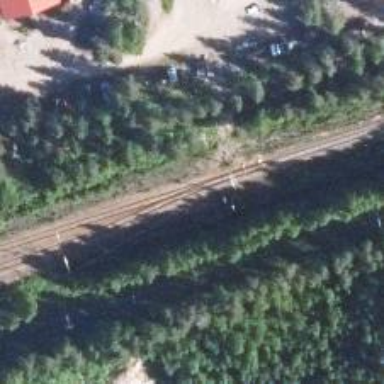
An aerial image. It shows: Railway with continuous electrified contact line.